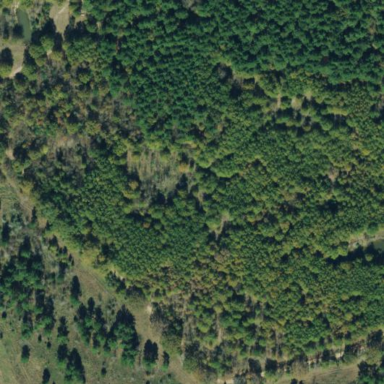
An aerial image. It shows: Woodland with evergreen needle-leaved trees.